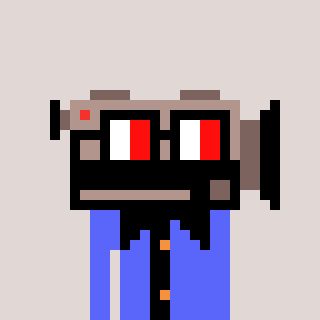
a pixel art character with square glasses with black frames and red eyes, a camcorder-shaped head and a purple-colored body on a warm background